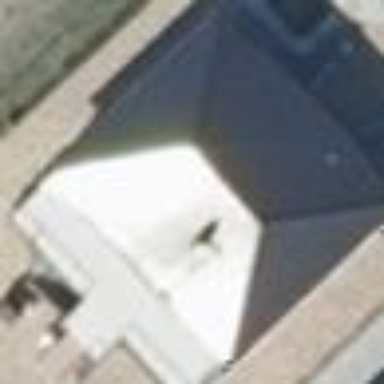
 oriented along the structure. The roof is dark grey in color."